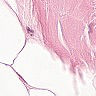
Metastatic tissue present: no